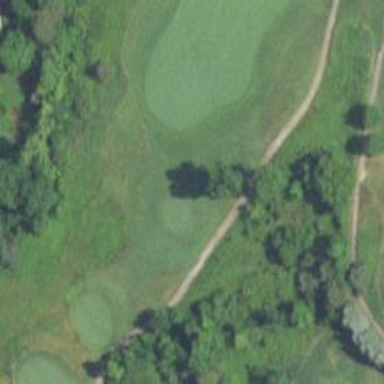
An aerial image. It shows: Service road used as golf cart path.